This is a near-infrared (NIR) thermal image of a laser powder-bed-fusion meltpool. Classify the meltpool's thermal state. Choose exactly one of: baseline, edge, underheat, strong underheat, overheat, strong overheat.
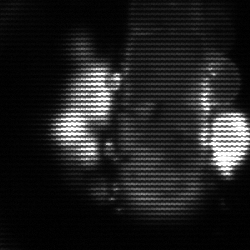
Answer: strong underheat